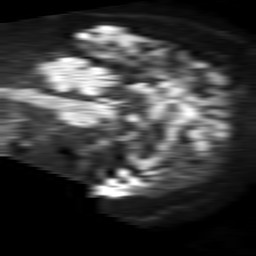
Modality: TRACE
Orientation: sagittal
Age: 74
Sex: female
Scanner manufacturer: philips
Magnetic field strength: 1.5 T
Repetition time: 4.6 s
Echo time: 0.08631 s